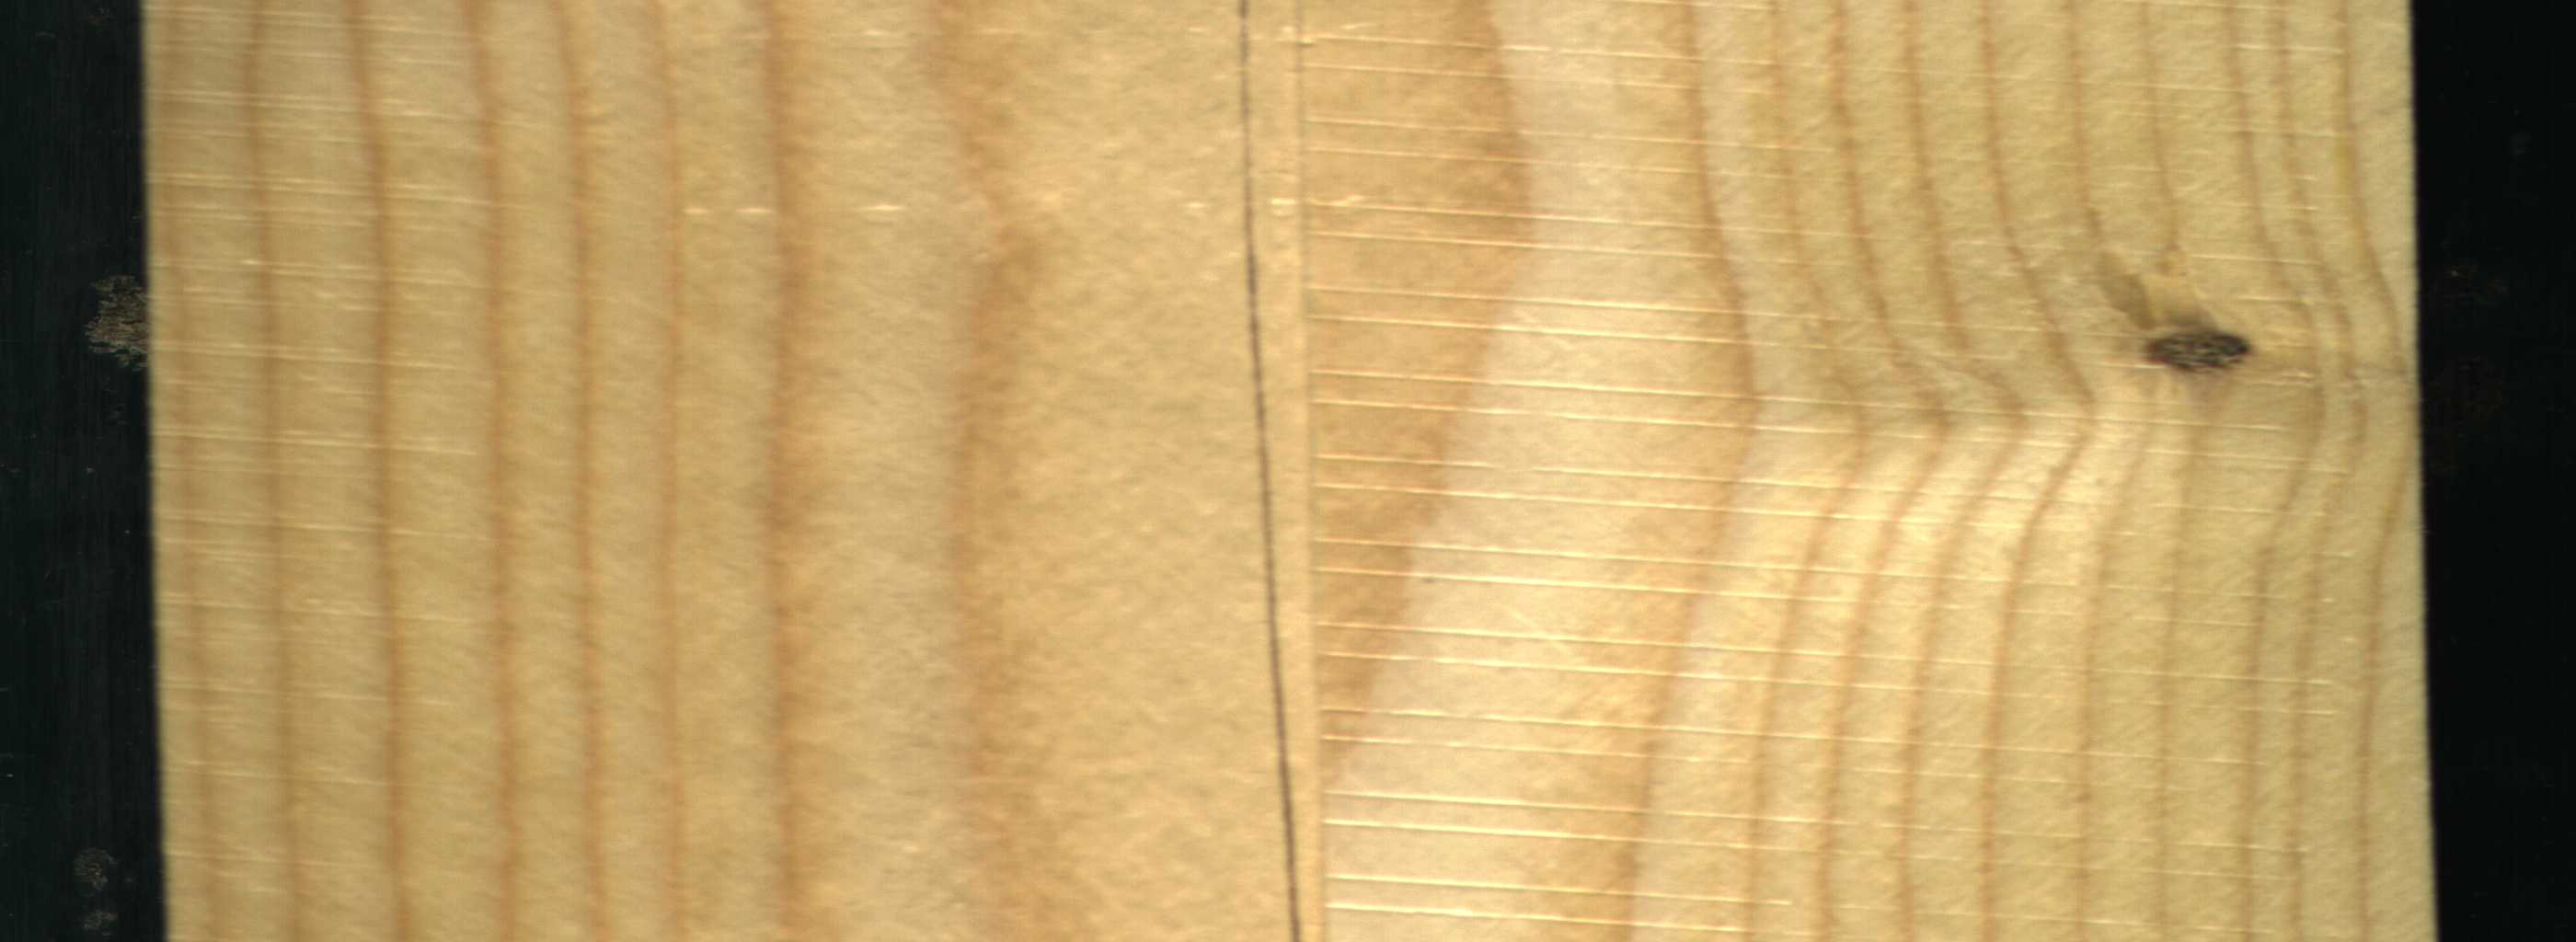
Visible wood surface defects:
Crack
Live_Knot